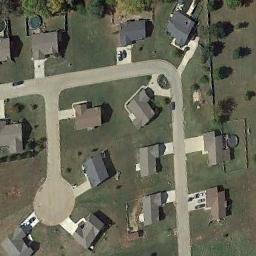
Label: medium_residential